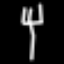
Label: fork